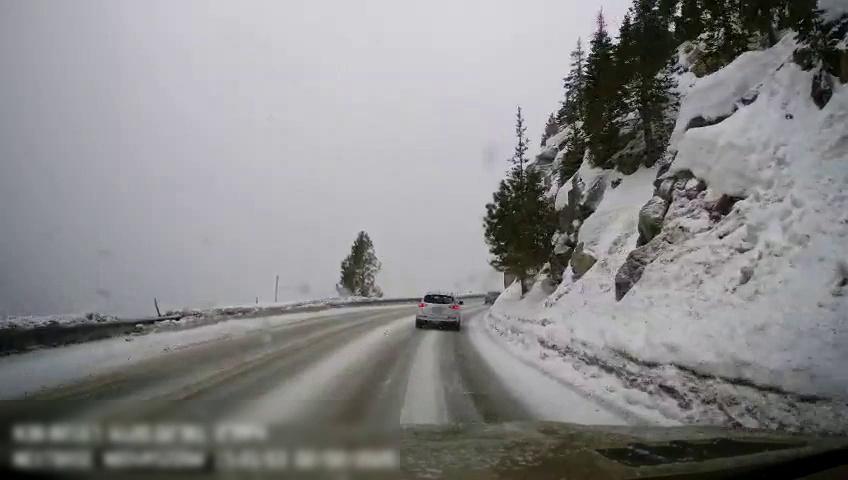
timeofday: Day
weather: Snowy
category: Drivable Space
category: Vehicles | SUV
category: Vehicles | Car